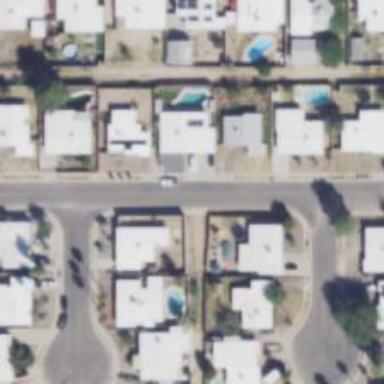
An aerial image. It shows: Alley classified as service road.